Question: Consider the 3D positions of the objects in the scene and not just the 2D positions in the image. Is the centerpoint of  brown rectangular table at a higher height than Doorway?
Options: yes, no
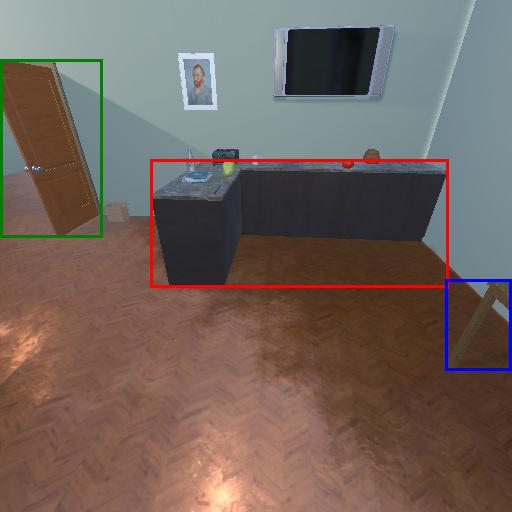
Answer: yes